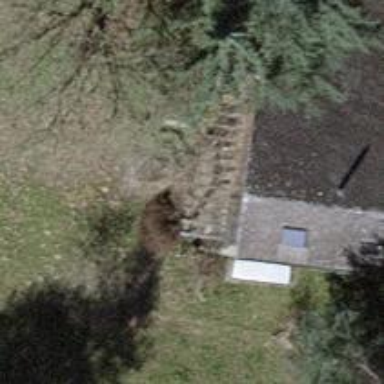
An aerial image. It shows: Simple house.